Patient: sex M, age 61
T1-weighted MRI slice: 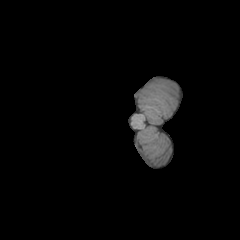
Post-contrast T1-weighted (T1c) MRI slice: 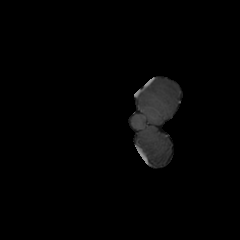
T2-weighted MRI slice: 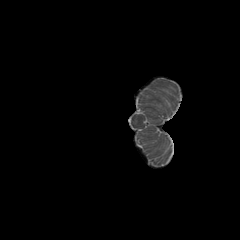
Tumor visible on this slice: no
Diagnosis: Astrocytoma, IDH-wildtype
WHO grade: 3